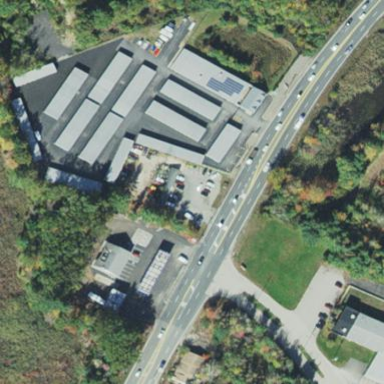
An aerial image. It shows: Storage rental shop.